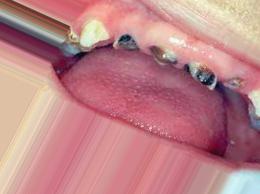
Condition: Caries